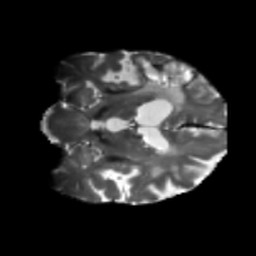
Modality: T2w
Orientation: coronal
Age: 69
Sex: male
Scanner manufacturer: siemens
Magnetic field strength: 3 T
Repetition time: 5.25 s
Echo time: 0.08 s